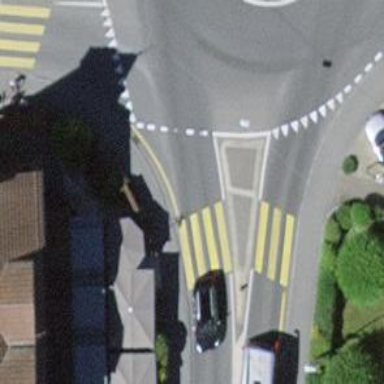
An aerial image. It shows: Kerb barrier.